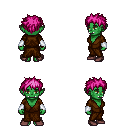
a pixel art fantasy rpg character, female body template, orc, green skin, brown robe, teal pants, pink bedhead hairstyle, white cloth bracers, maroon shoes, four views (front, back, left, right), 2x2 character sprite sheet, small pixel art, hard edges, no anti-aliasing